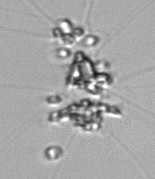
Label: Chaetoceros_didymus_TAG_external_flagellate